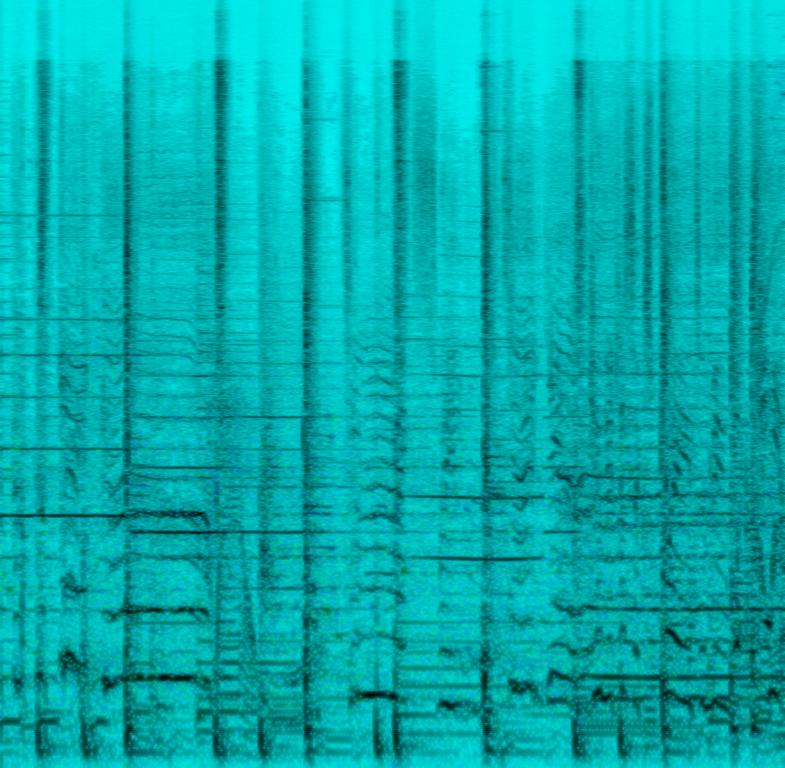
This funk song features a male voice singing the main melody. Female voices sing backing vocals. This is accompanied by percussion playing a simple beat. The bass plays a funky bassline using the root notes of the chords. A wah or tron effect is added on the bass. The sound of bells is heard in the background. This song has a flirty mood. This song can be played as a slow dance song in a club.